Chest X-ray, AP view. Patient: 38 years old, sex M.
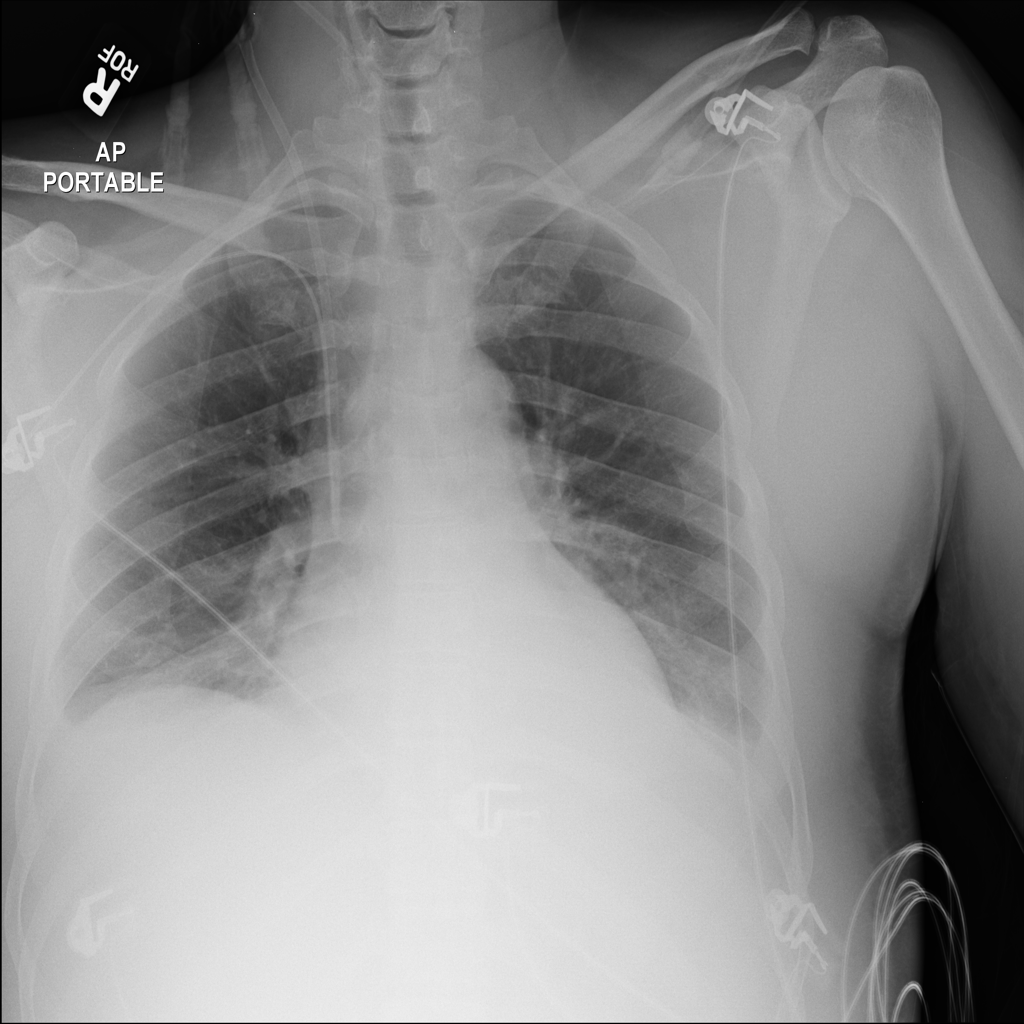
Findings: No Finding